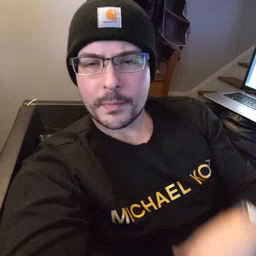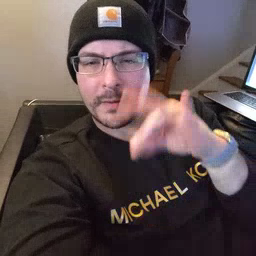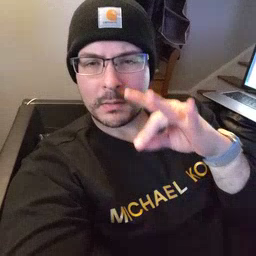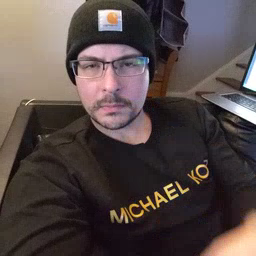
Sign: find